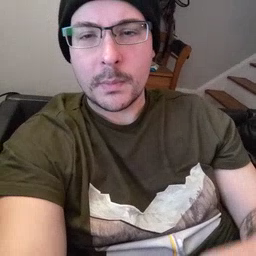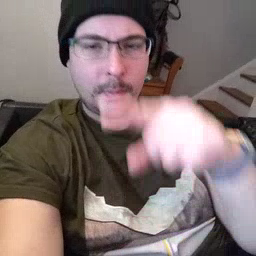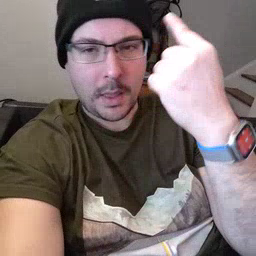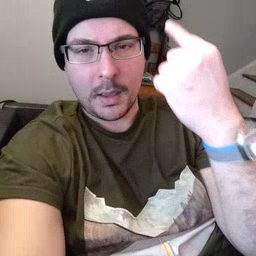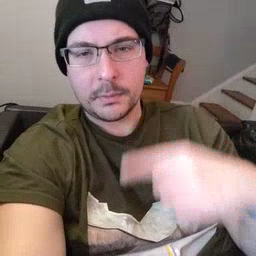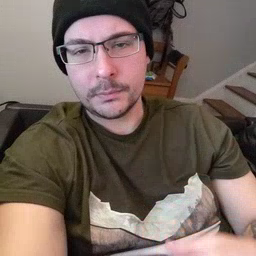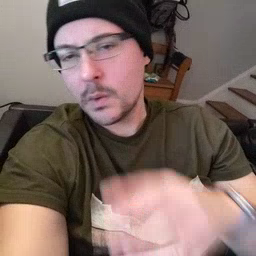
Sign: black